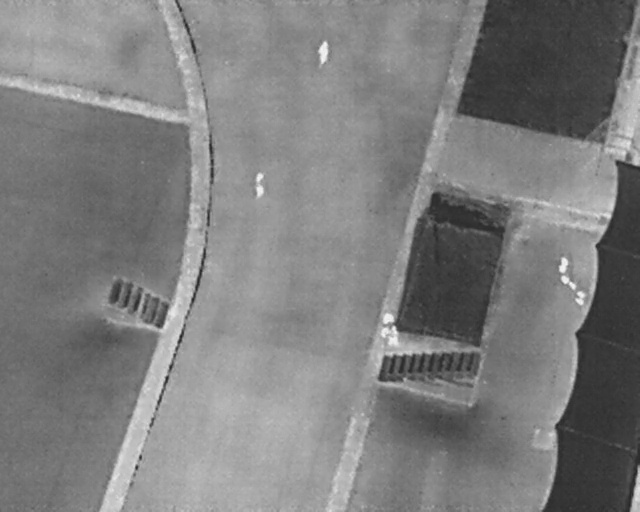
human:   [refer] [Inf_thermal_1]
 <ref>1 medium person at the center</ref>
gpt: <box>[[59, 64, 63, 66, 2]]</box>